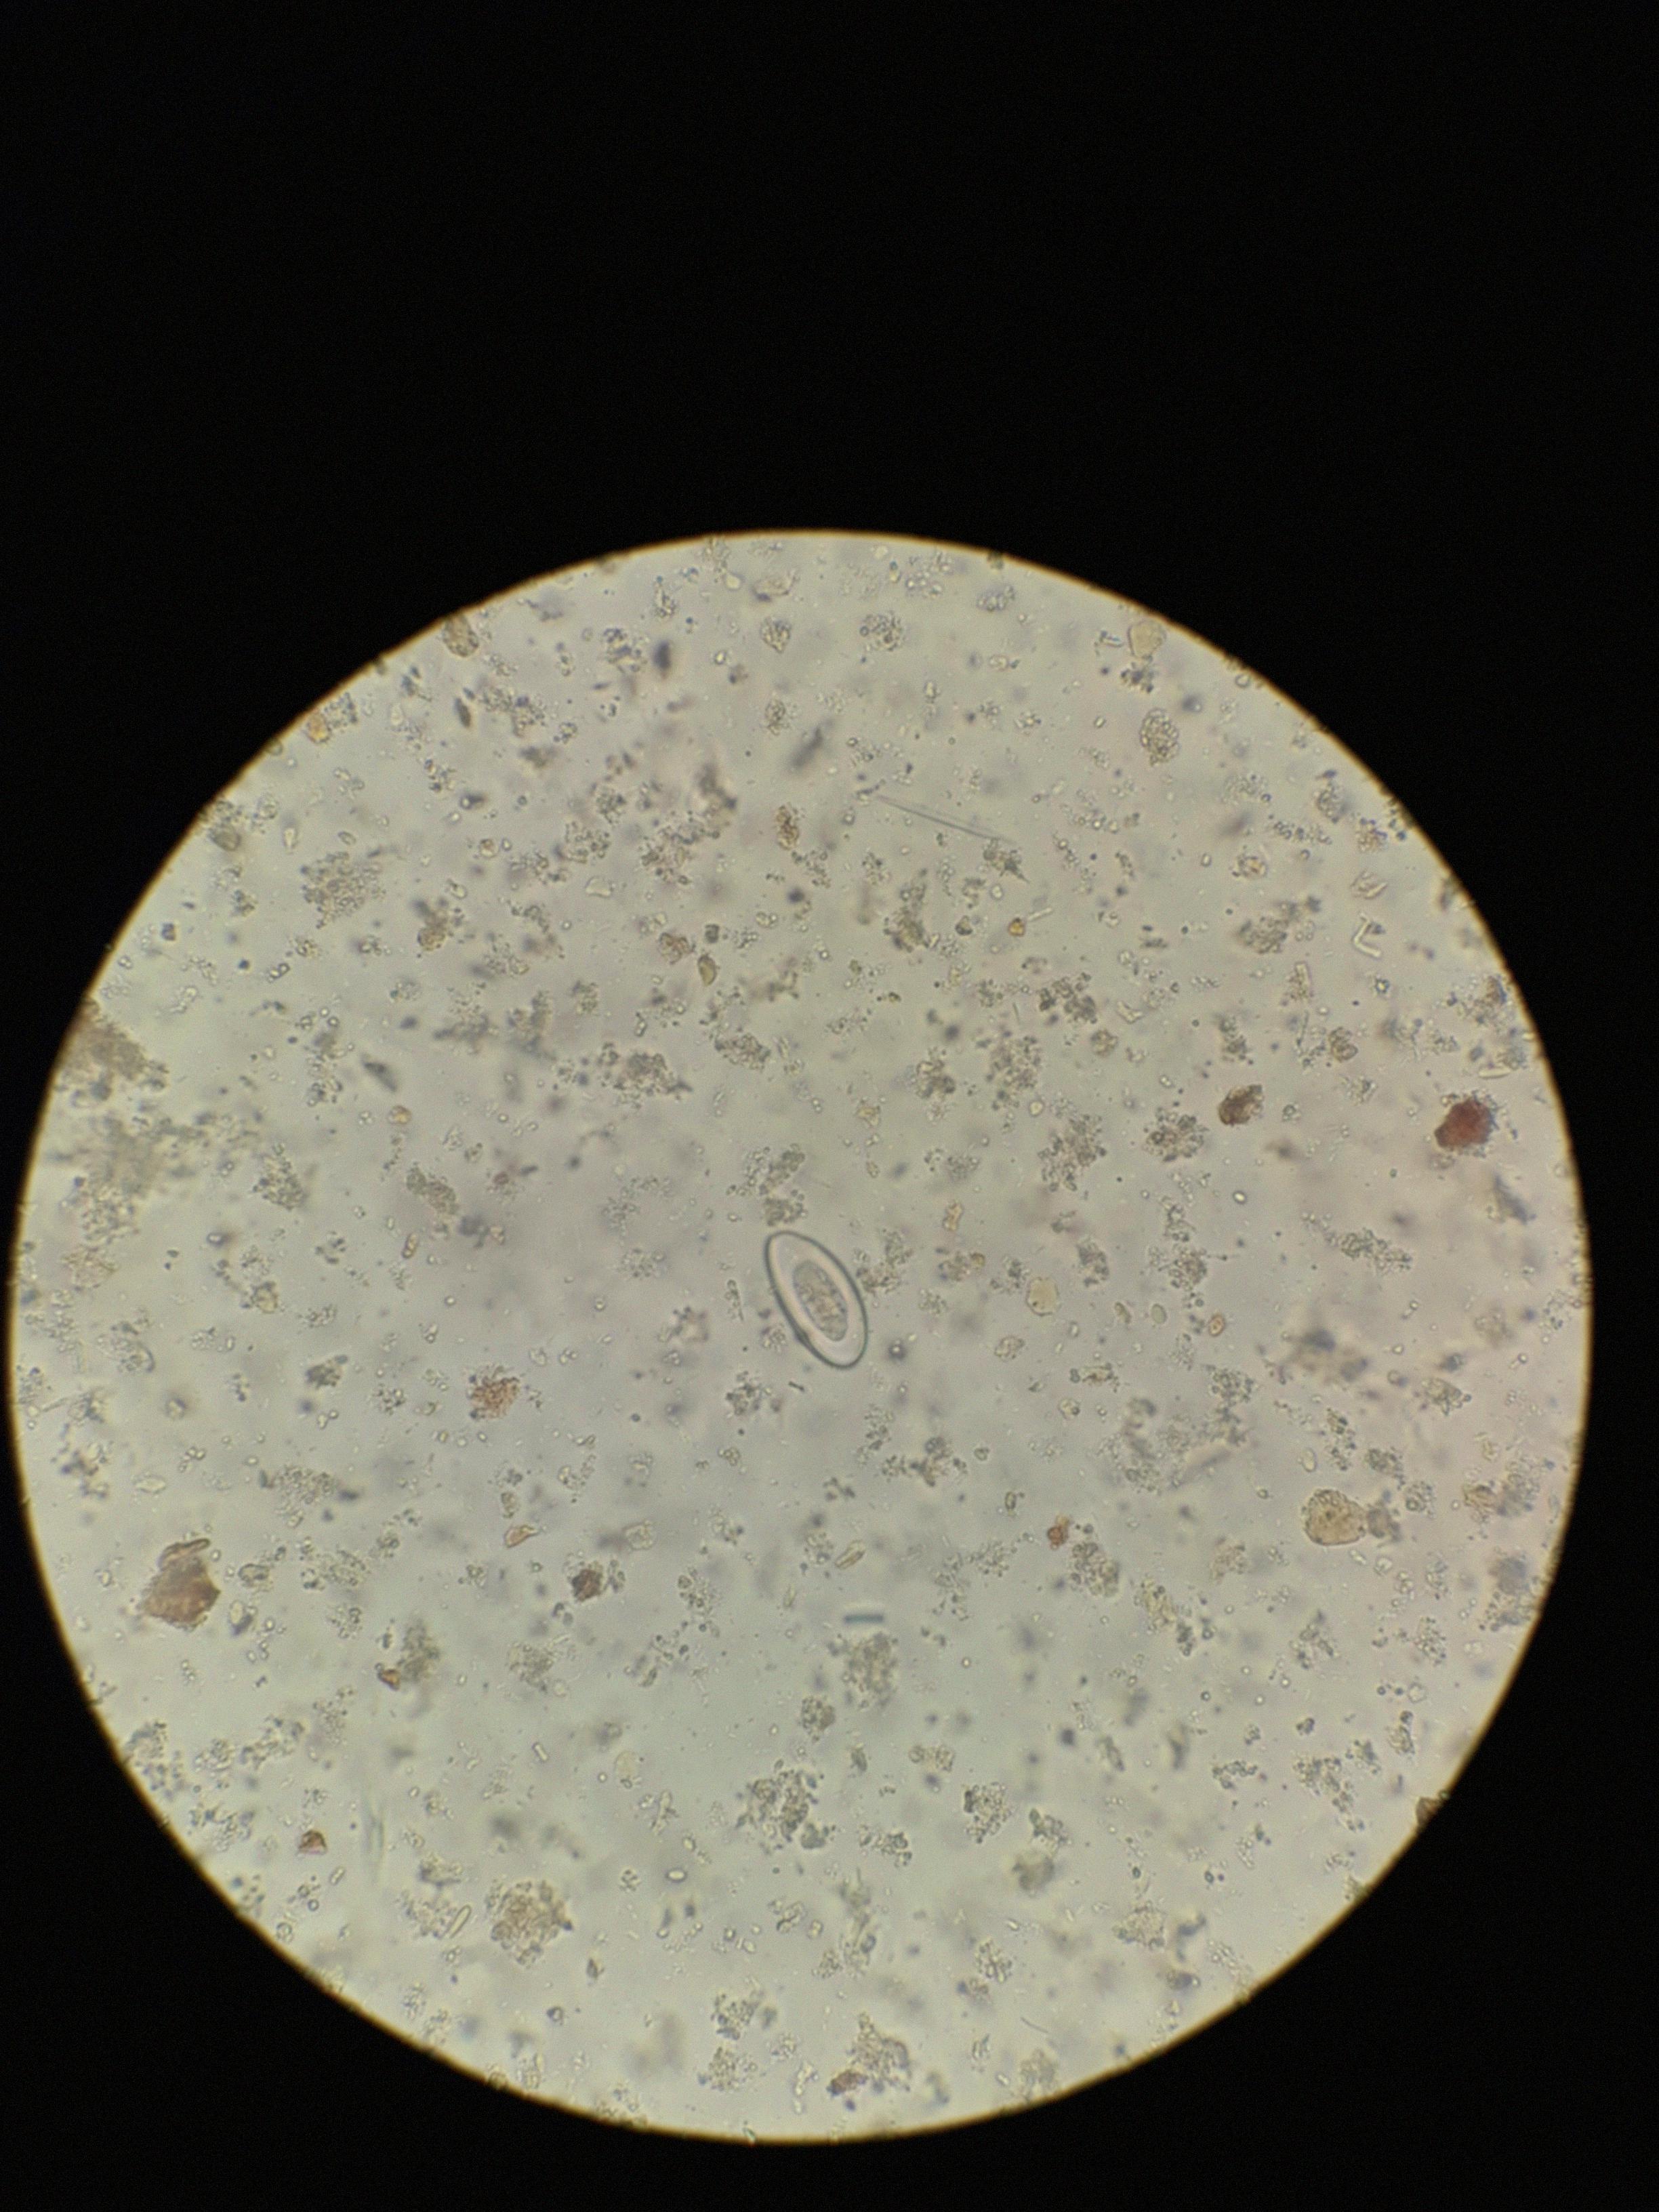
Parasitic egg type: Enterobius vermicularis